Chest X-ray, AP view. Patient: 41 years old, sex M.
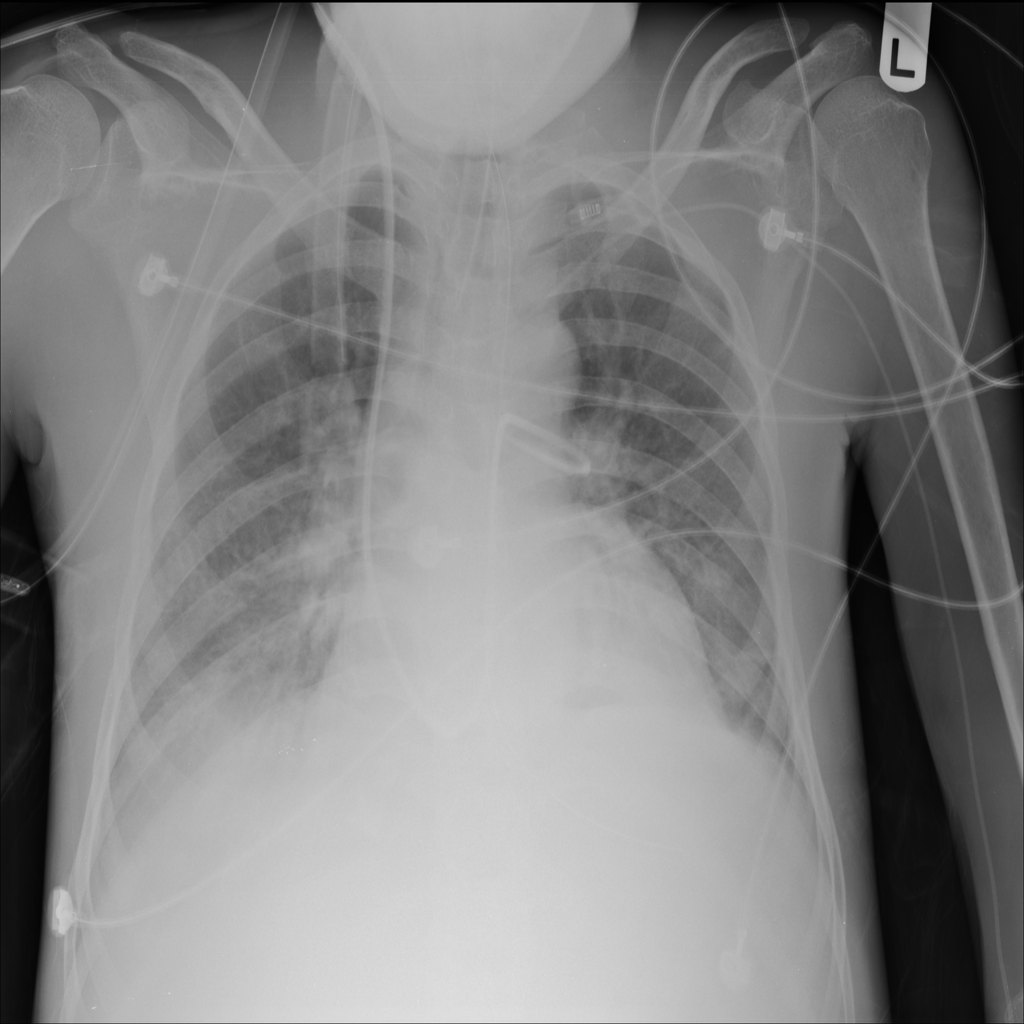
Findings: Infiltration